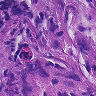
Metastatic tissue present: yes